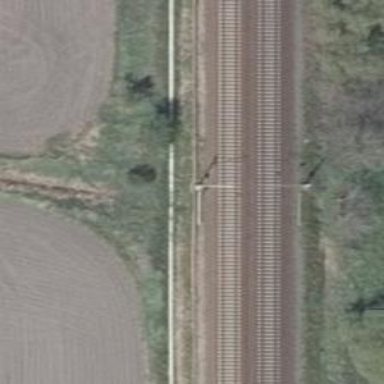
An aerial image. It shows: Milestone along the railway track with catenary mast.